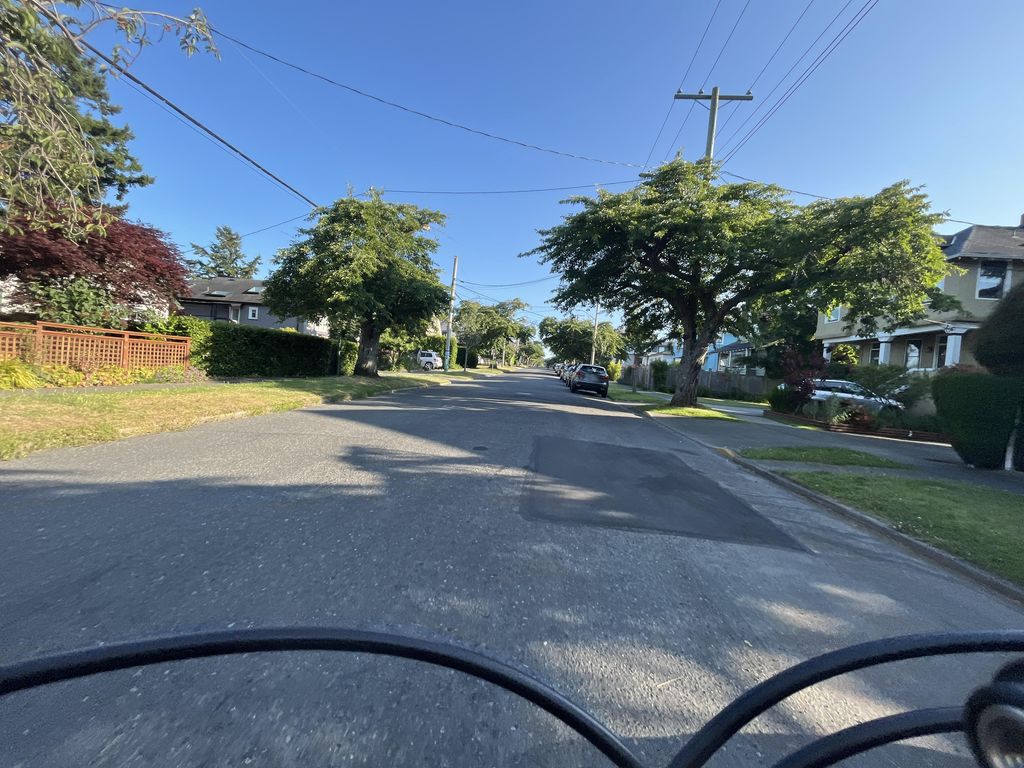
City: victoria